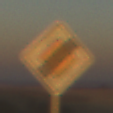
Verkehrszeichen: EndeVorfahrtsstrasse
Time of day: SunriseSunset
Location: Outdoor (Nature)
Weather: Clear
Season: NotSpecified
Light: Natural